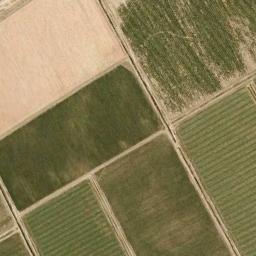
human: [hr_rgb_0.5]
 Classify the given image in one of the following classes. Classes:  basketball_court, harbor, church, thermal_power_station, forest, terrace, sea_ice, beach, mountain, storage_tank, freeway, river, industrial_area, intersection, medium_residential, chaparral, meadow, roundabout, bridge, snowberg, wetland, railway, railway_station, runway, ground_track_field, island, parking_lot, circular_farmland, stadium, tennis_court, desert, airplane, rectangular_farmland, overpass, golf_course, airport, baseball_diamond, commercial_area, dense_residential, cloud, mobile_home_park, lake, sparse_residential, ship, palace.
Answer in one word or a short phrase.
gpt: rectangular_farmland